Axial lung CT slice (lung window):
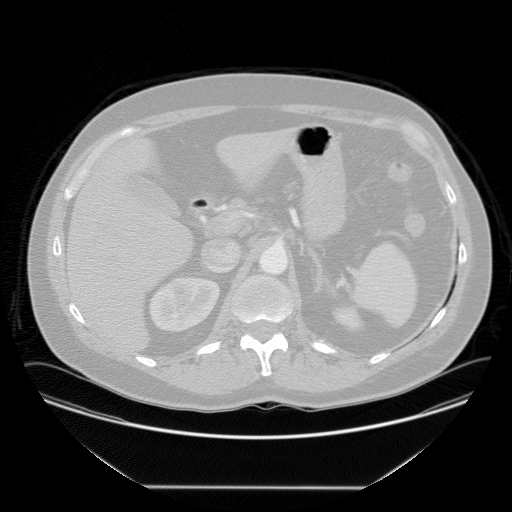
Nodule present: no